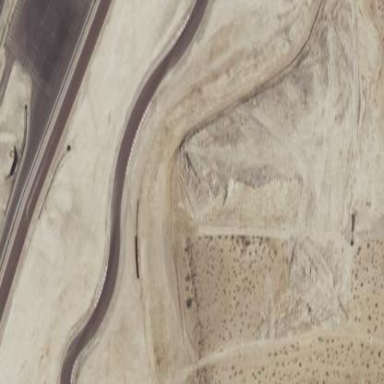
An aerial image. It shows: Dirt raceway for motor sports.